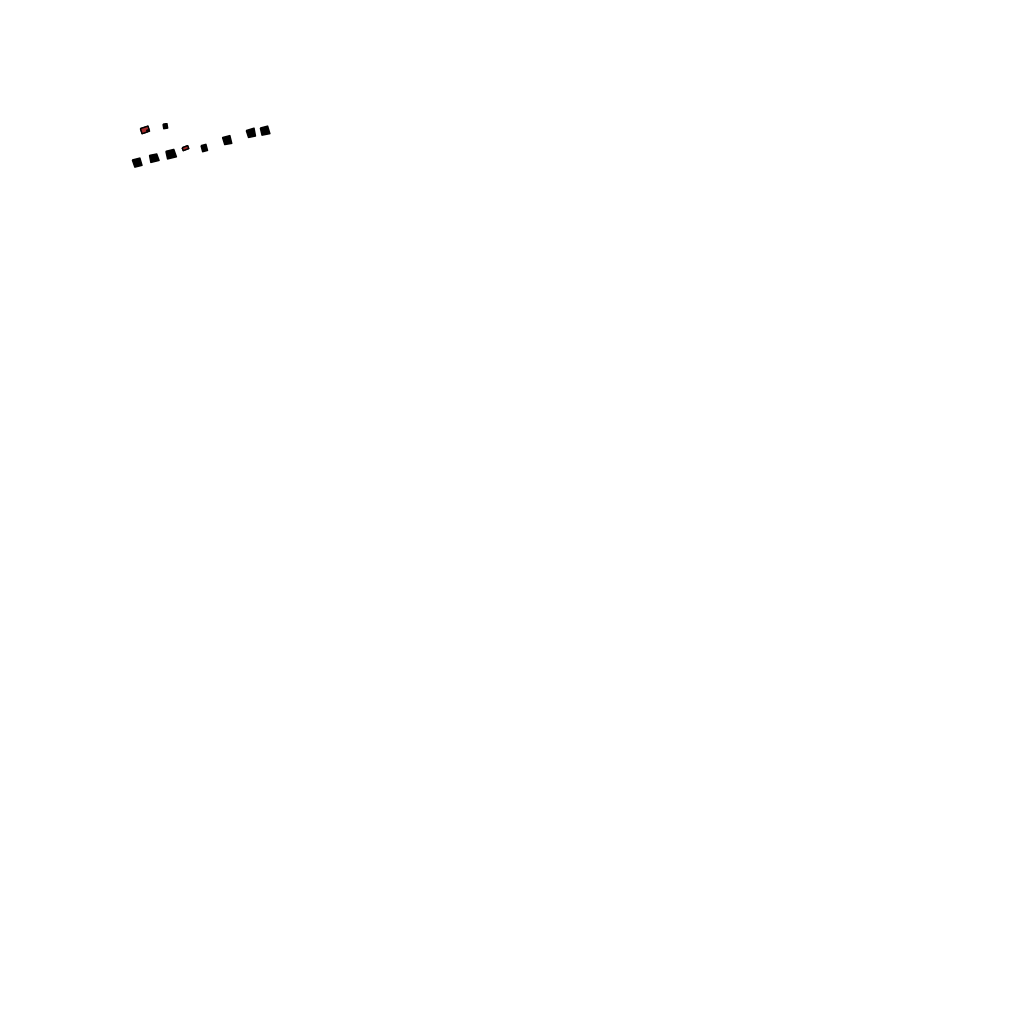
Tags: overhead vector_map, residential, individual_rise, density_2, Building, Facility, 1.0 km²